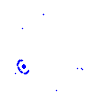
Particle: proton